Brain MRI, t2w sequence, axial 2D slice.
Patient: age 34, sex F, weight 95 kg, height 1.95 m
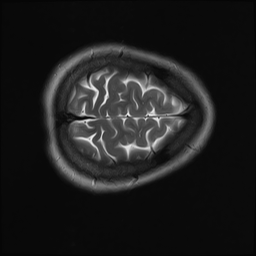